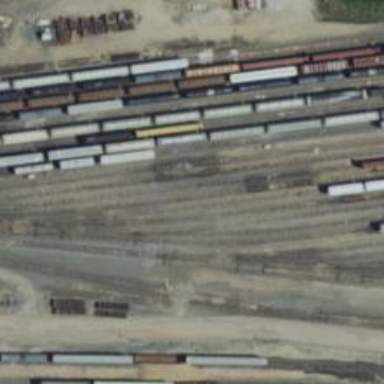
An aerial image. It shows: Railway yard in service.